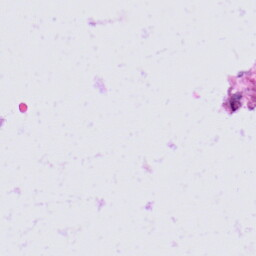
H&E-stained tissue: Skin